Aerial crown-view tile of a tropical tree (Barro Colorado Island, Panama), acquired 20250616:
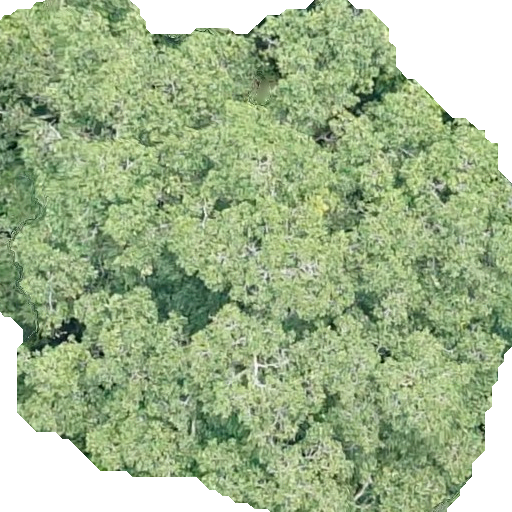
Species: Ficus obtusifolia
GBIF accepted scientific name: Ficus obtusifolia
Crown area: 353.113 m²